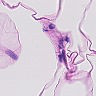
Metastatic tissue present: no